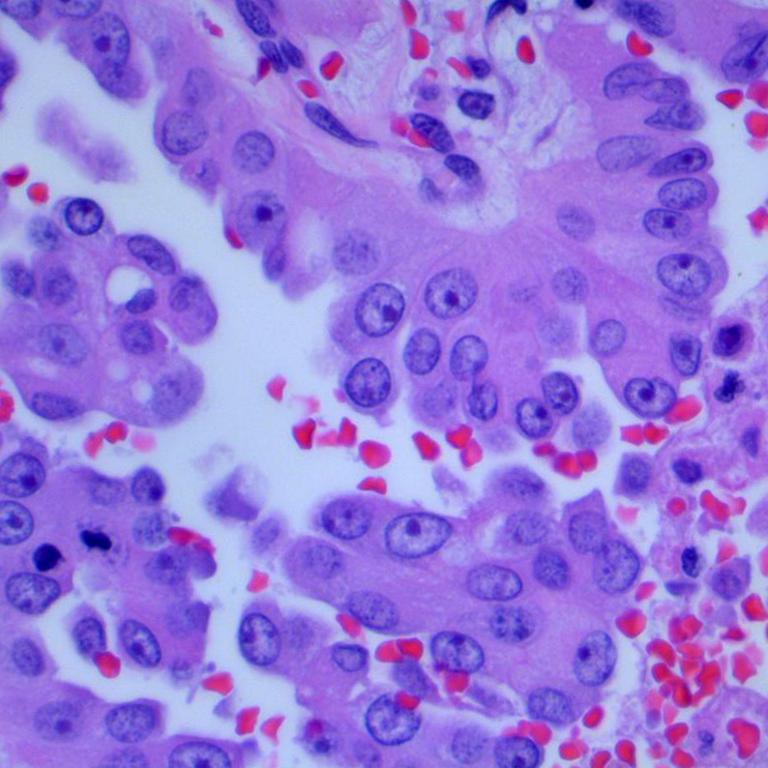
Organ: lung
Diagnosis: adenocarcinomas